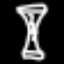
Label: hourglass